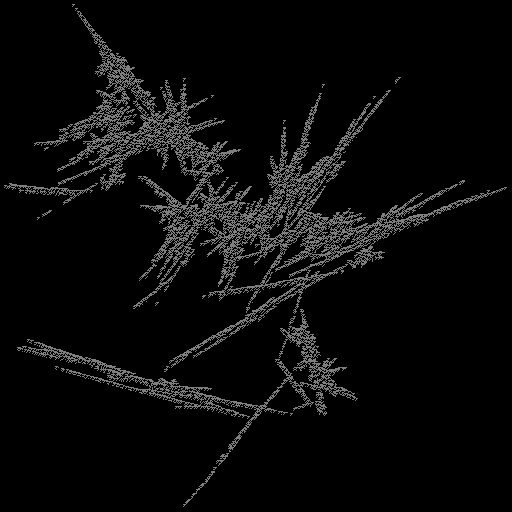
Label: groundpine